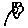
Label: flower